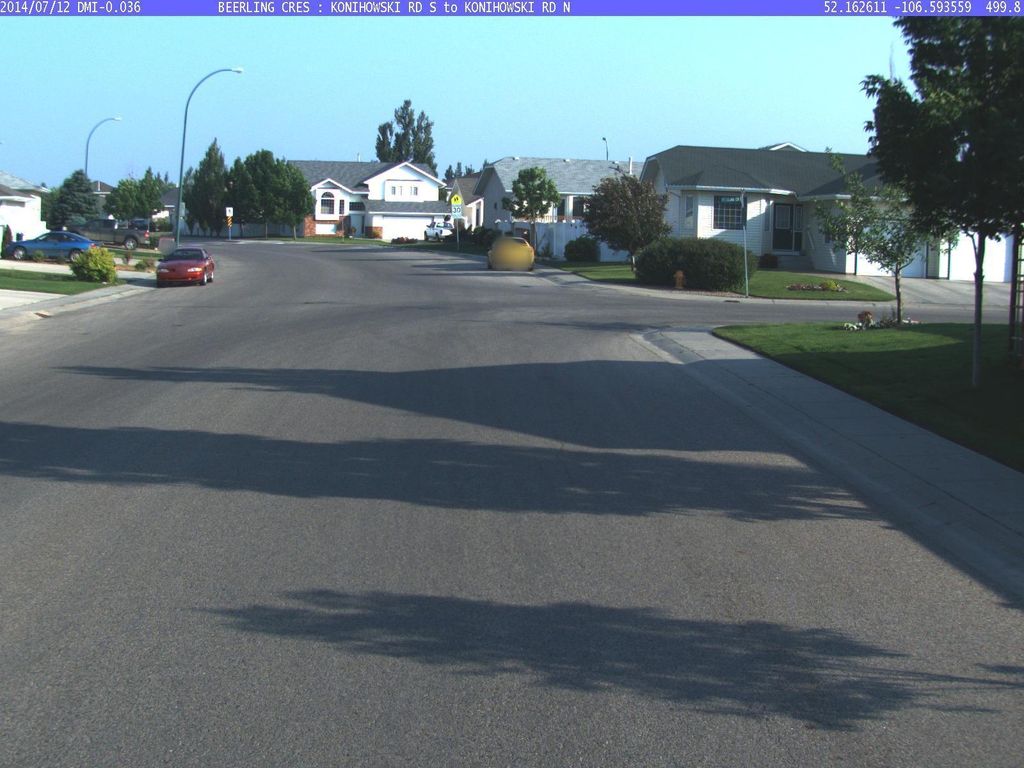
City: saskatoon